Question: I am working on an Android application for tablets. I have 1 static menu with 6 buttons and 1 framelayout in which I wish to load the content related to a menu-item. What I want to achieve is that only the content of the framelayout changes but not the entire screen.

I think there are 2 choices here, 1. multiple activities or 2.multiple fragments in 1 activity. I would like some advise or suggestions wether these are the only options I have and if so, which one you would recommend and why.
Thanks in advance.
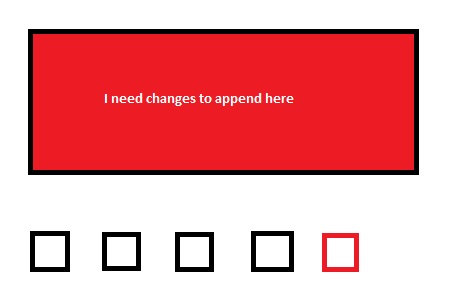
Answer: For this kind of problem you should use Fragments. <URL> is designed for this kind of interaction.